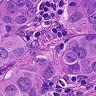
Metastatic tissue present: yes